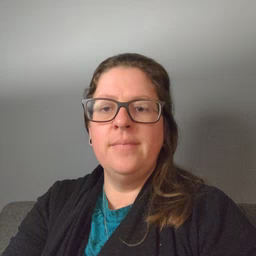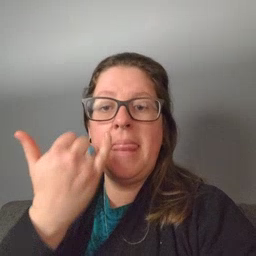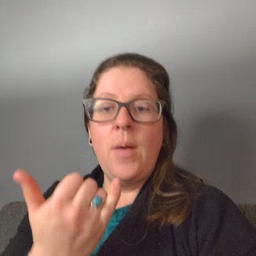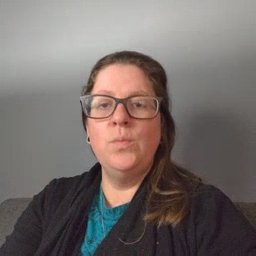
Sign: now